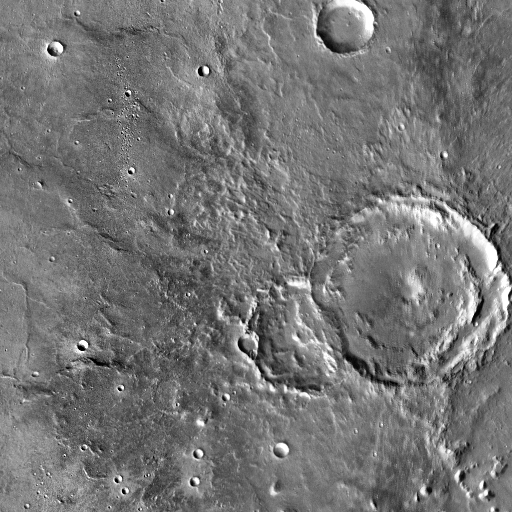
Crater classes present: Background, Other, Layered